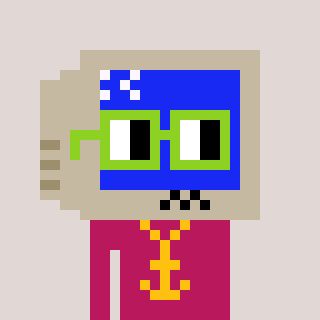
a pixel art character with square light green glasses, a old monitor-shaped head and a darkpink-colored body on a warm background